Interaction volume radius: 10 \u00c5
Interaction volume height: 40 \u00c5
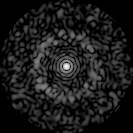
Disorder parameter: 0.8306